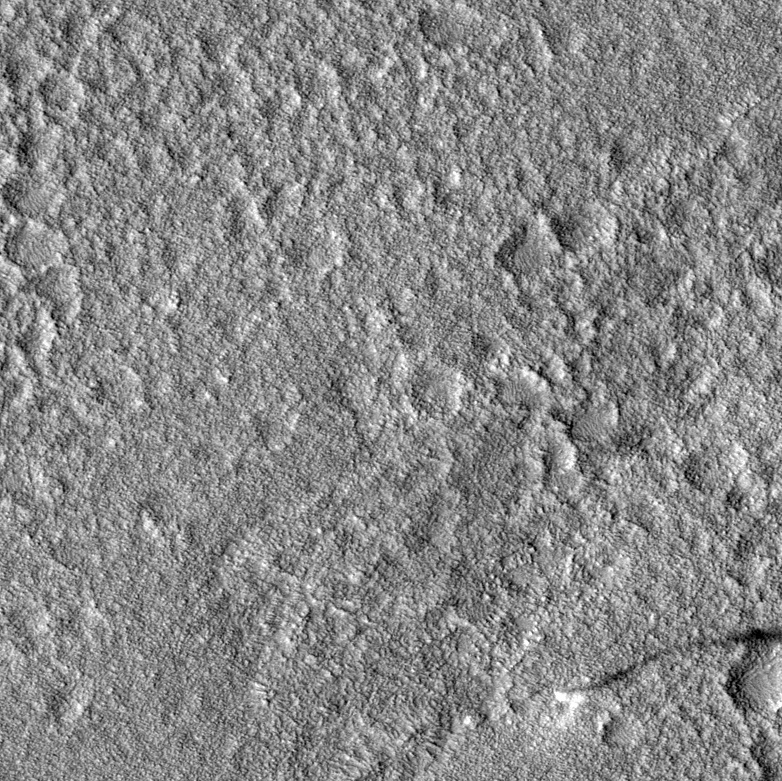
Label: dustdevil